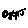
Label: smiley face